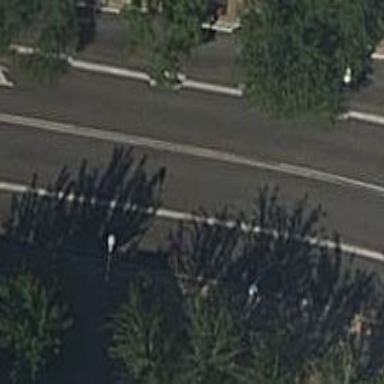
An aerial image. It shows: Primary highway with asphalt surface. It includes shared cycle lane.